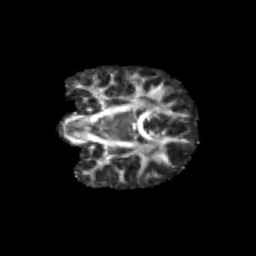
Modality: FA
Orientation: coronal
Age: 10
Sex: female
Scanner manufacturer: siemens
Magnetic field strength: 3 T
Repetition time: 3.8 s
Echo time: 0.07 s